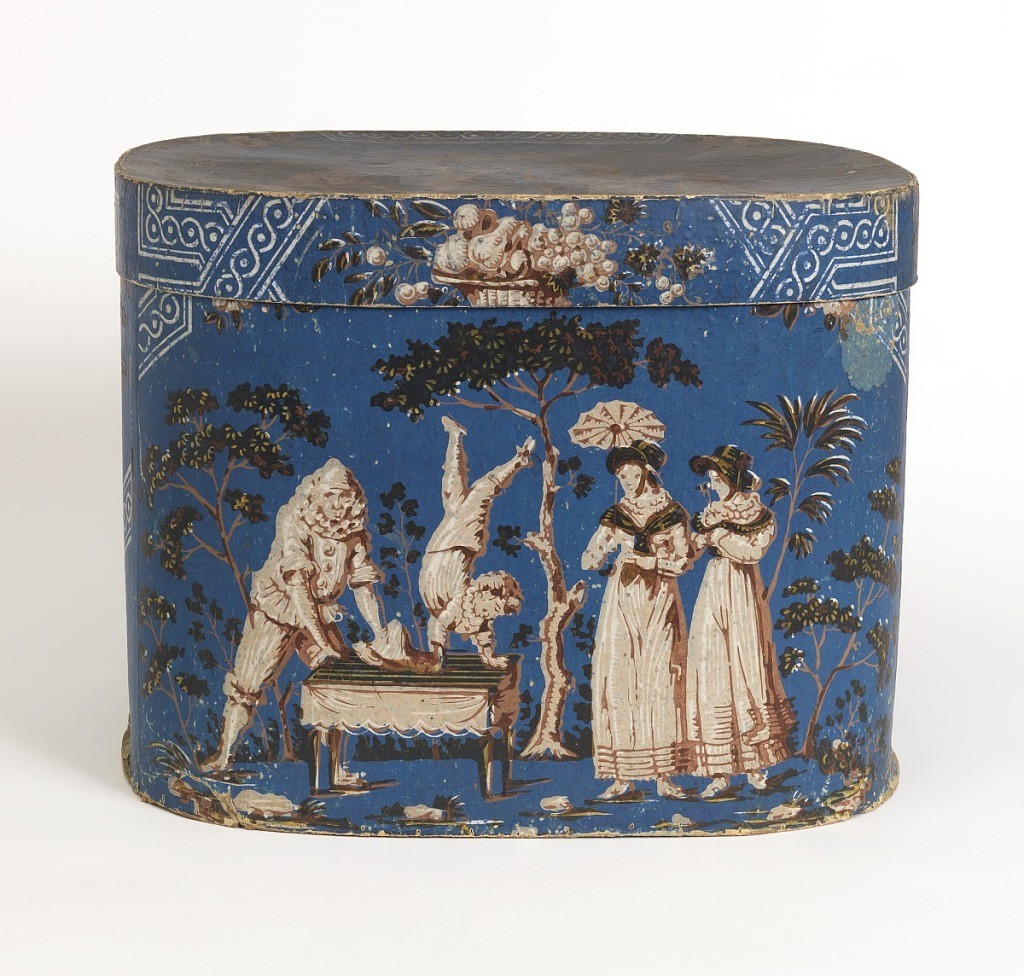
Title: Bandbox
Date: ca. 1840
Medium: Block-printed paper, pasteboard support
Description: Blue field, printed in pink, green and brown. Framework of white interlaces, enclosing medallions: one view: two women, one with parasol, watching a clown and young acrobat perfomring on draped table; second view: of a basket of fruit. Lined with newspapers of 1839.